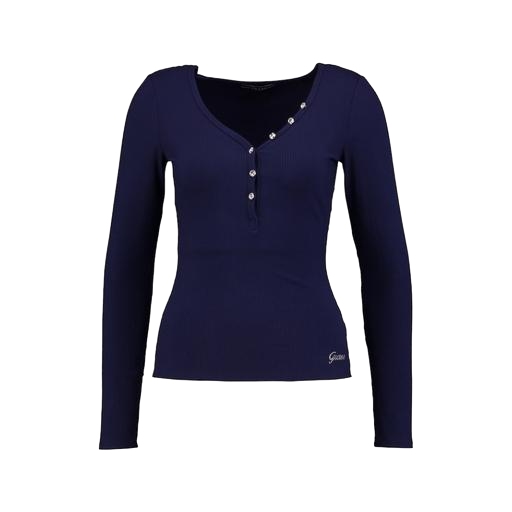
blue iconic women's long-sleeved t-shirt, blue still long-sleeved top, blue long-sleeve top, white background